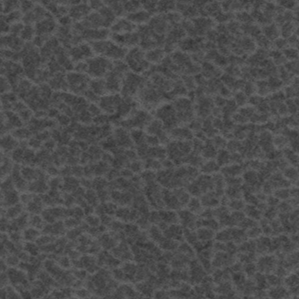
Label: frost